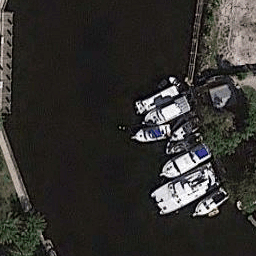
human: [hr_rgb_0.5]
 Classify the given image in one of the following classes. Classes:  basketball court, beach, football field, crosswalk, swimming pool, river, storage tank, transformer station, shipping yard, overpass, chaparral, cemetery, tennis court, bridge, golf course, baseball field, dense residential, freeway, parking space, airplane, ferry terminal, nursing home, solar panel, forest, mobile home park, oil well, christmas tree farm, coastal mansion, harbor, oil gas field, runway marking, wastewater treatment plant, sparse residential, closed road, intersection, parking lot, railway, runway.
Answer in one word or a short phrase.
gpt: harbor